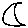
Label: moon